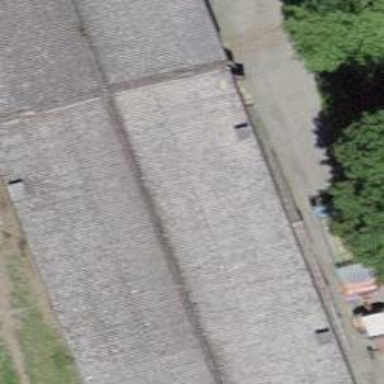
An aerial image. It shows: Barn.